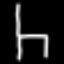
Label: chair